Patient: sex M, age 47
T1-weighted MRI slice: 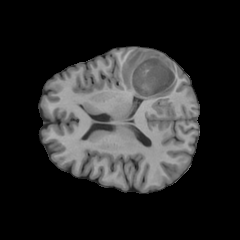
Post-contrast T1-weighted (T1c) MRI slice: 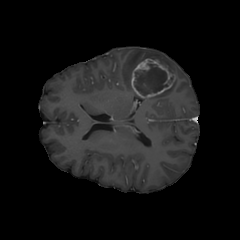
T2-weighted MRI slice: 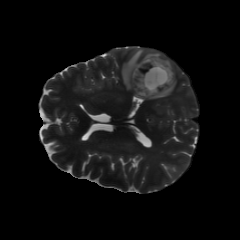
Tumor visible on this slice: yes
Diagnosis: Glioblastoma, IDH-wildtype
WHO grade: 4